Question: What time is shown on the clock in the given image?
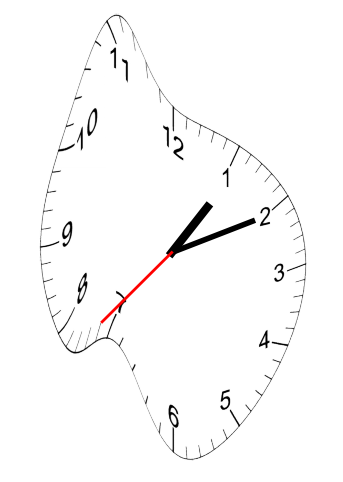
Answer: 01:10:37